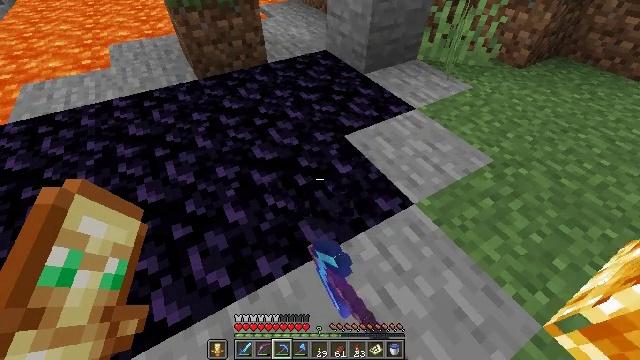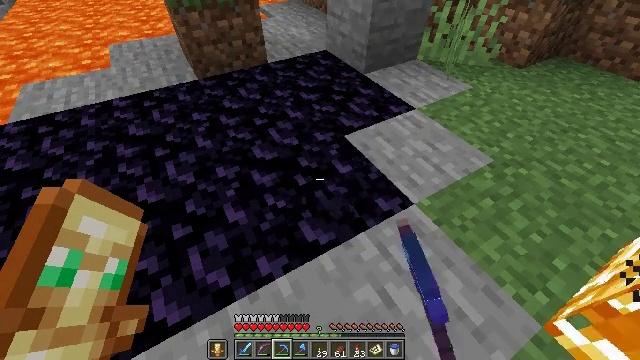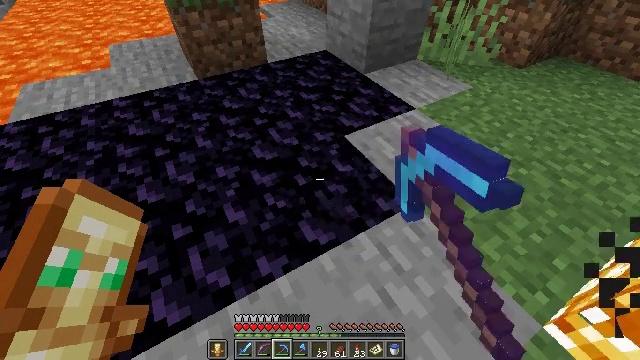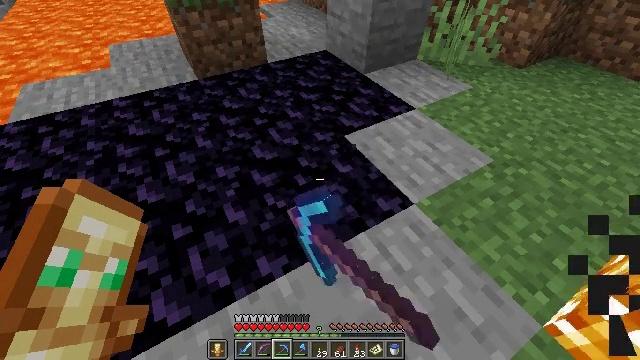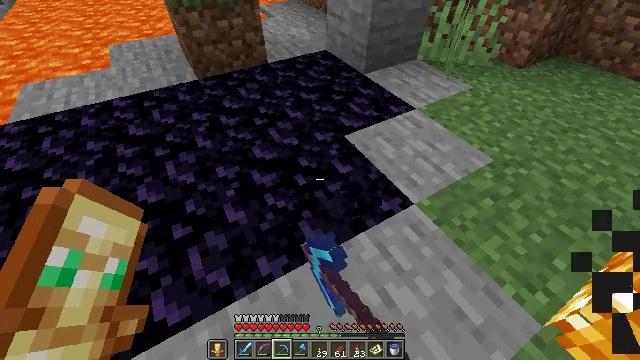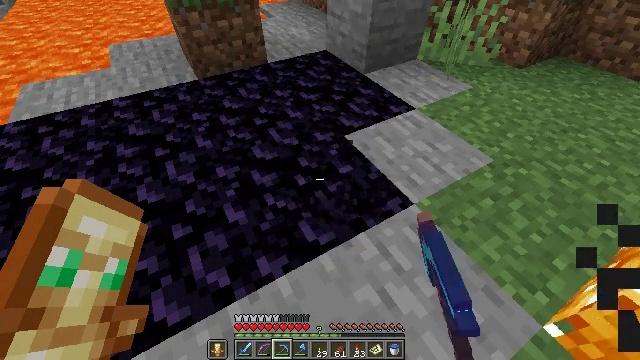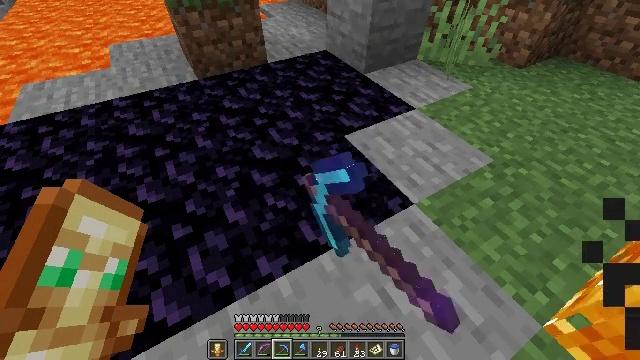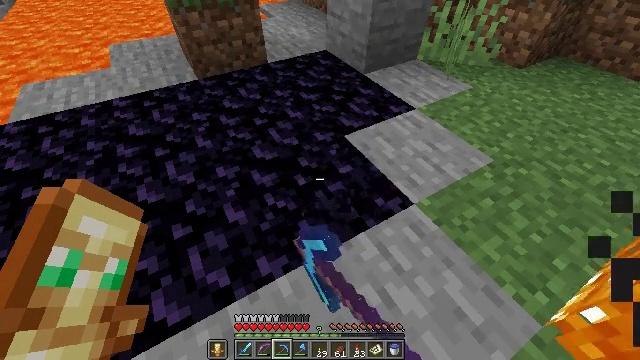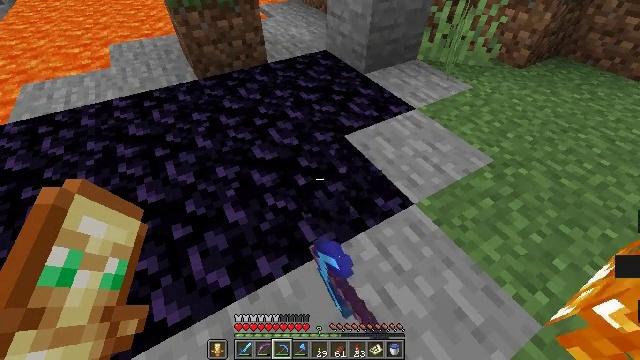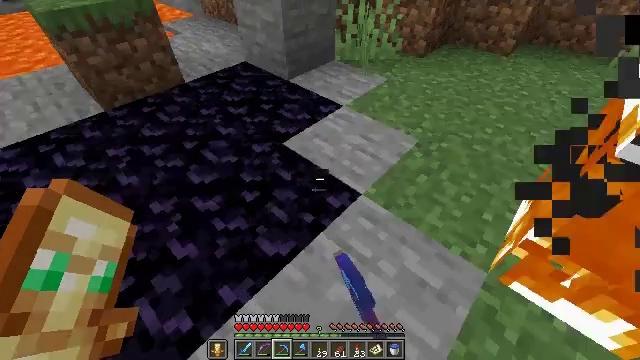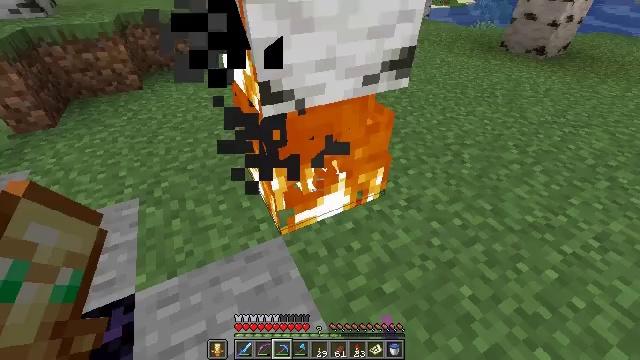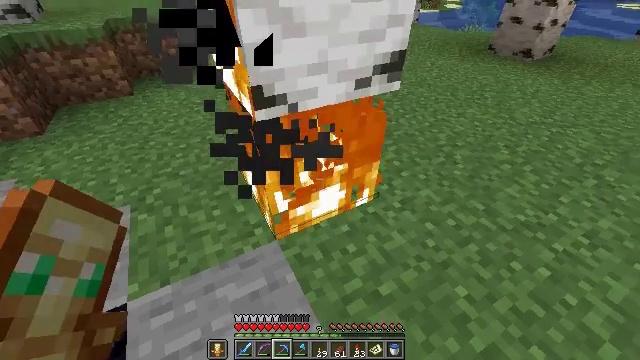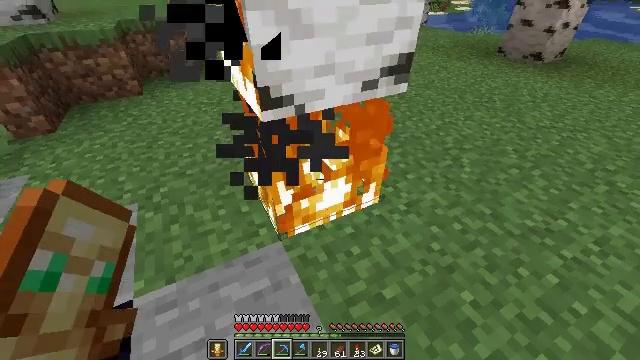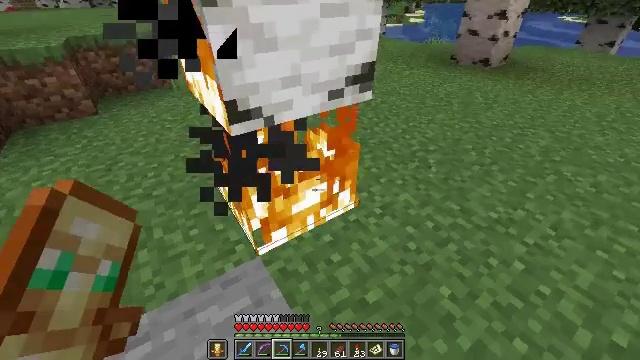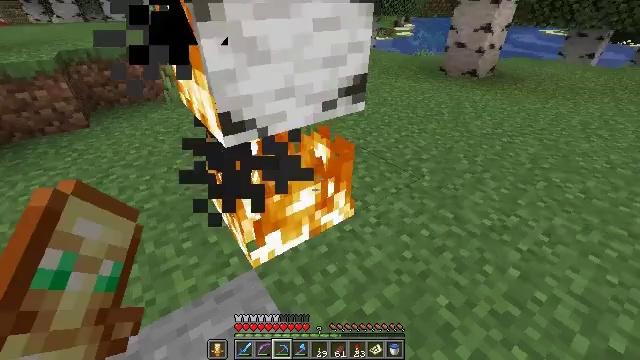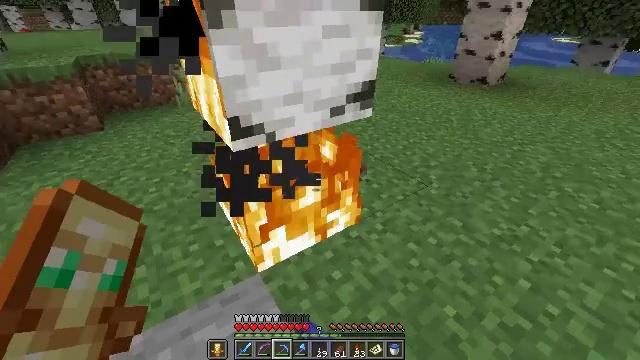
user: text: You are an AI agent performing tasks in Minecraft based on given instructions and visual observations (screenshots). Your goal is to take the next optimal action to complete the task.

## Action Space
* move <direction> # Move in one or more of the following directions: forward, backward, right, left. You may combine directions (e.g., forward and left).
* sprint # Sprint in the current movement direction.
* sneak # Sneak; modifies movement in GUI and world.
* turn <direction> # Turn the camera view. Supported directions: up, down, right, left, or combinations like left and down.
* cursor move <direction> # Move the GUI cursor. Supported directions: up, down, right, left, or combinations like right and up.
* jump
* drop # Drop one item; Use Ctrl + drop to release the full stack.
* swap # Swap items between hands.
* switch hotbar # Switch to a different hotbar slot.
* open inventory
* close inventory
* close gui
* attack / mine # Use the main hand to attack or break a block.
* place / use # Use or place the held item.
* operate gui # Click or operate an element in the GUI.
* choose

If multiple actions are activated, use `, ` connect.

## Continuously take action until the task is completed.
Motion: motion action
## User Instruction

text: Clear the fire from the area.
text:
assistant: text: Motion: attack / mine
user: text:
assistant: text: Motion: attack / mine
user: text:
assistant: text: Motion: attack / mine
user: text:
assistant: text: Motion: attack / mine
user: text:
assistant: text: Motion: attack / mine
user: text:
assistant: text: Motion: attack / mine
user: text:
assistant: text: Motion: attack / mine
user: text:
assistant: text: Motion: attack / mine
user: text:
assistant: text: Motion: turn right and up
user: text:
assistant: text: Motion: turn right and up
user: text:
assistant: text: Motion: turn right
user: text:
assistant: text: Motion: turn left
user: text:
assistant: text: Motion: turn right and up
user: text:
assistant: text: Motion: turn right and up, attack / mine
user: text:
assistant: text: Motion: turn left and up, attack / mine
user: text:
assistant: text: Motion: turn left and up
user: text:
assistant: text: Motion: turn left and up
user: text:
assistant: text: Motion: no_op
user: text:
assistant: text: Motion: turn right
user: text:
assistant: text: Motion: turn right and down
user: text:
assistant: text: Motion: turn right and down
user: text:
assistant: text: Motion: no_op
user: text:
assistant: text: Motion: attack / mine
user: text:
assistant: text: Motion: attack / mine
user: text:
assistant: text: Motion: turn left and down
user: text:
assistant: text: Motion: turn left
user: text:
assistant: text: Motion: turn left and up
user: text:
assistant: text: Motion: turn left and up
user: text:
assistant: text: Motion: turn up
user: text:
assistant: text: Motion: attack / mine